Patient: sex F, age 67
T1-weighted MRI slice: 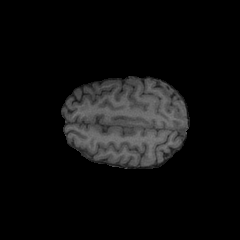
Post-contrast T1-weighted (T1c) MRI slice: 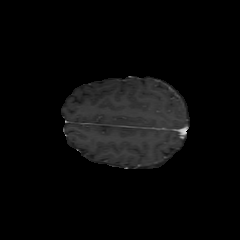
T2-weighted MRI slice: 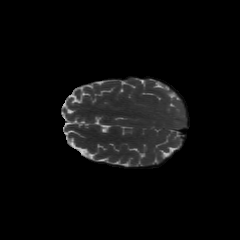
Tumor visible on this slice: no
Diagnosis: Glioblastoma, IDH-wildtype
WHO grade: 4